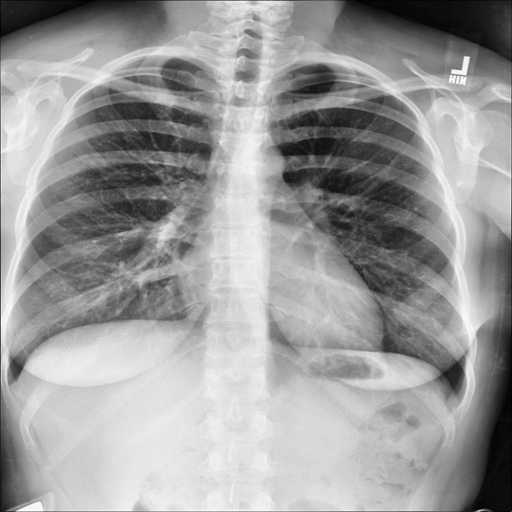
Finding: NORMAL